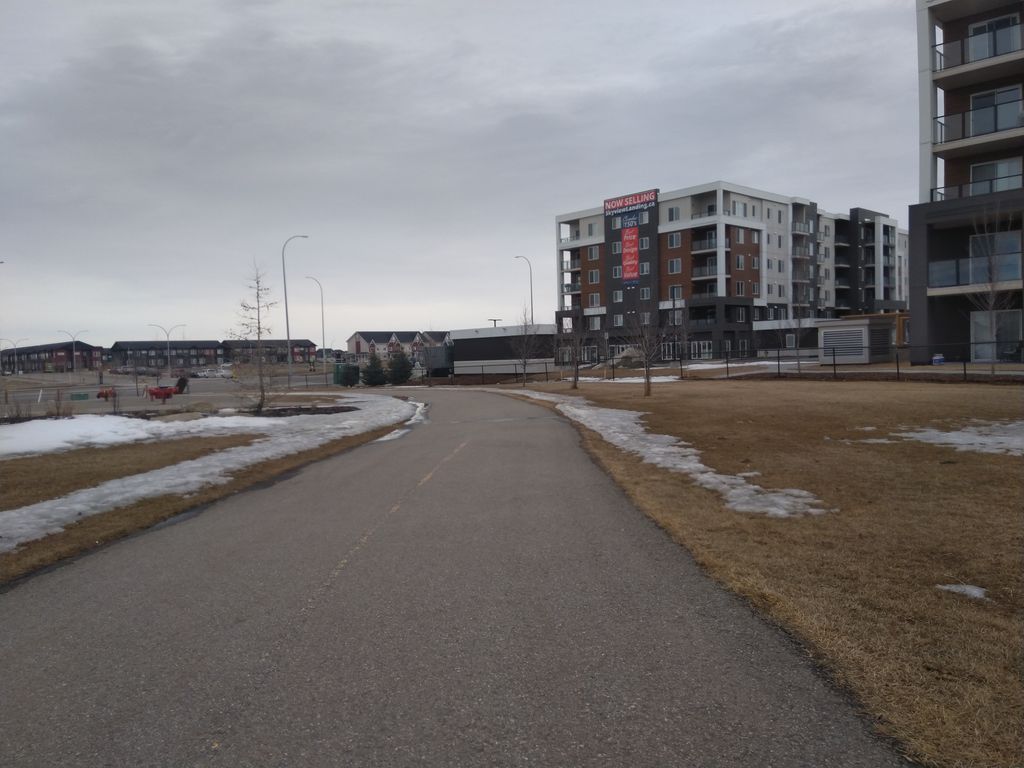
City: calgary